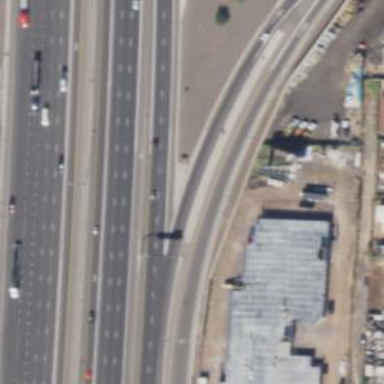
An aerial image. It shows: Asphalt motorway link.